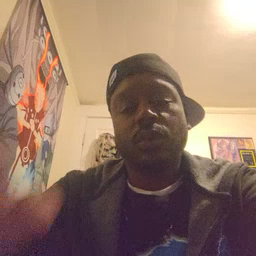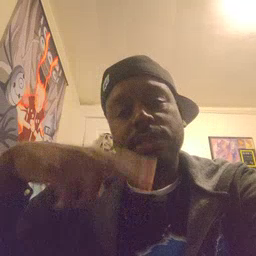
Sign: read